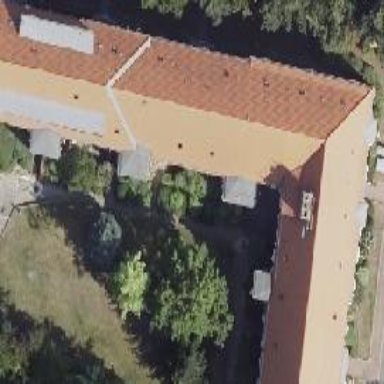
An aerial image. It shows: Hipped roof on apartment building.